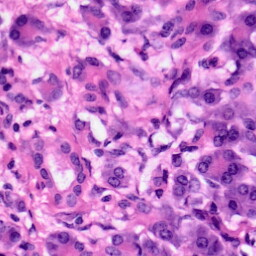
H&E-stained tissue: Pancreatic